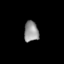
Tissue: lung
Cell type: Endothelial cells
Senescence score: 0.6521
Nuclear area (px): 291
Mean DAPI intensity: 149.247